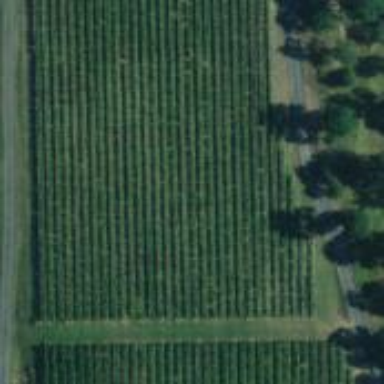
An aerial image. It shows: Vineyard growing grapes.